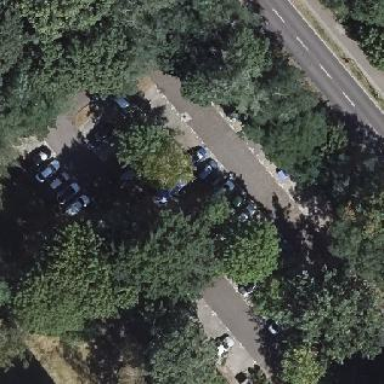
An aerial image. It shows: Parking area with surface.